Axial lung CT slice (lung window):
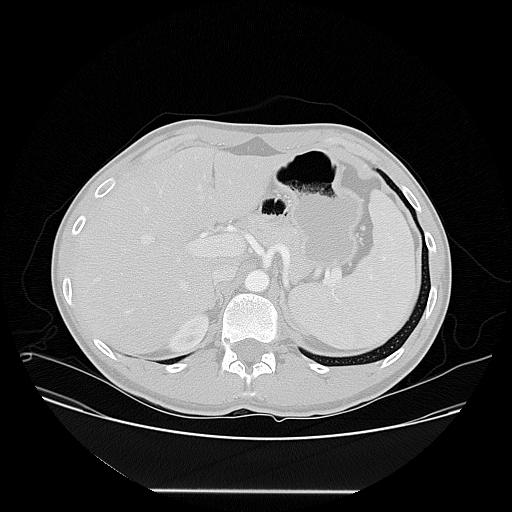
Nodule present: no